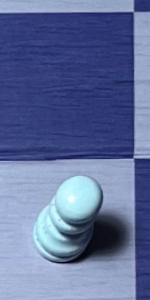
Label: Pawn_White